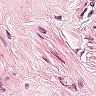
Metastatic tissue present: yes